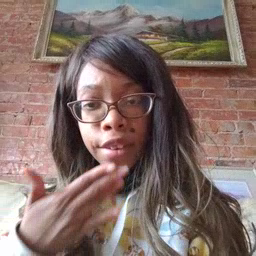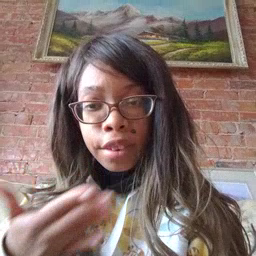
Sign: thankyou